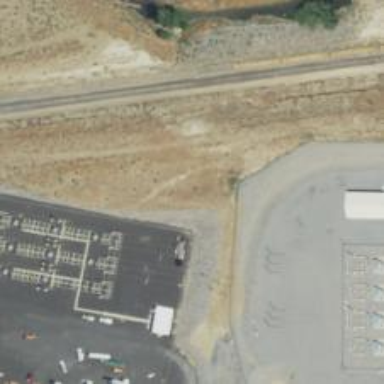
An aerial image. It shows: Fenced power substation at the transmission level.